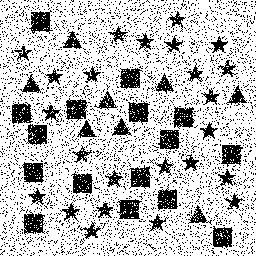
Squares: 16
Triangles: 8
Stars: 24
Total shapes: 48